Field crop: maize
Growth stage: 1
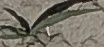
Species: sorghum